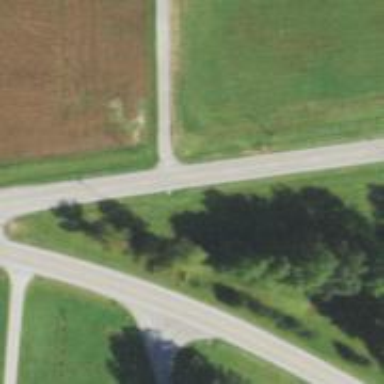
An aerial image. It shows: Tertiary road.